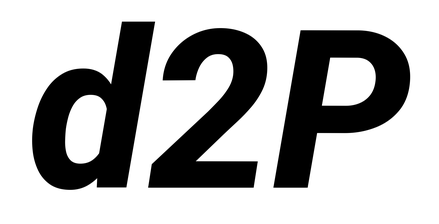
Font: Roboto-Italic_ExtraBold_Italic